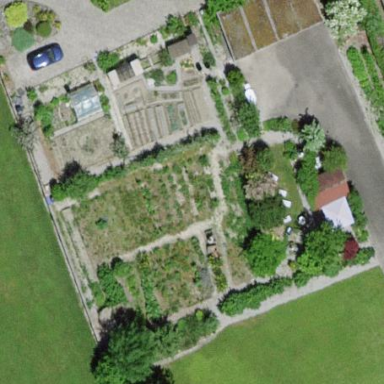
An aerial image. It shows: Allotments area.